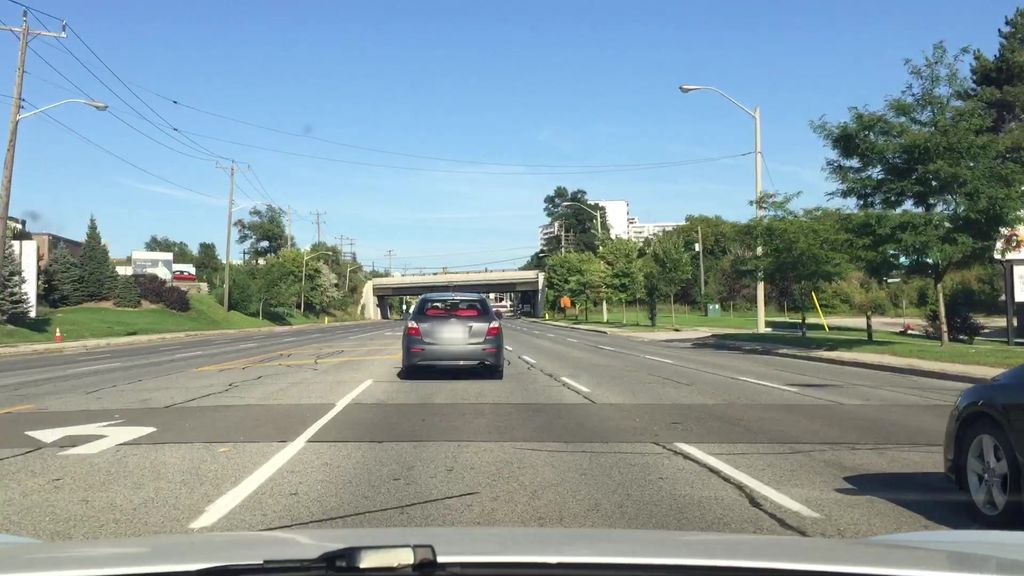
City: toronto